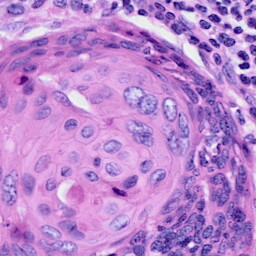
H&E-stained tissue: Cervix